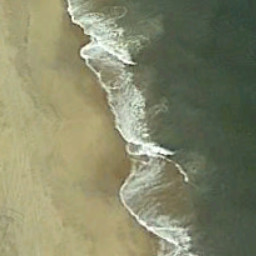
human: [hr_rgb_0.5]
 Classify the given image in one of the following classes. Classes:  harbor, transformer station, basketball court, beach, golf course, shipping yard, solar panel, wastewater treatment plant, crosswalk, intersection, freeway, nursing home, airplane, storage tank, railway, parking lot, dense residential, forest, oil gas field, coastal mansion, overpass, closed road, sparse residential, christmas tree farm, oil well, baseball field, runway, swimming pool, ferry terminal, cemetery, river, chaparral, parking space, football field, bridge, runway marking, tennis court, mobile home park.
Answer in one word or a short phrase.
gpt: beach